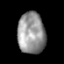
Tissue: prostate
Cell type: T cells
Senescence score: 0.2562
Nuclear area (px): 1120
Mean DAPI intensity: 149.125